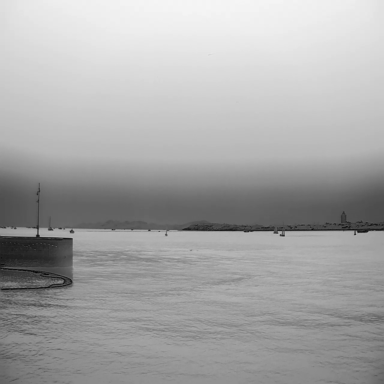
There are 12 objects shown in the infrared image, including a container_ship, four sailboats, and seven canoes.